Interaction volume radius: 5 \u00c5
Interaction volume height: 25 \u00c5
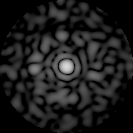
Disorder parameter: 0.8623